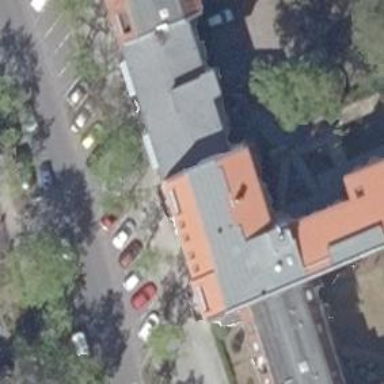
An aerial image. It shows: Restaurant.